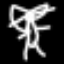
Label: angel